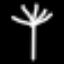
Label: fork